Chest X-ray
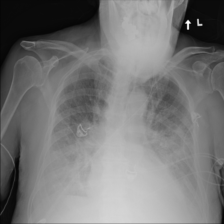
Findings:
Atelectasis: negative
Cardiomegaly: negative
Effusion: negative
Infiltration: negative
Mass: negative
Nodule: negative
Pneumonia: negative
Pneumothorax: negative
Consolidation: negative
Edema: negative
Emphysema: negative
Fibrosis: negative
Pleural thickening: negative
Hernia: negative